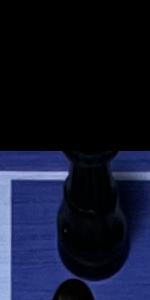
Label: Queen_Black